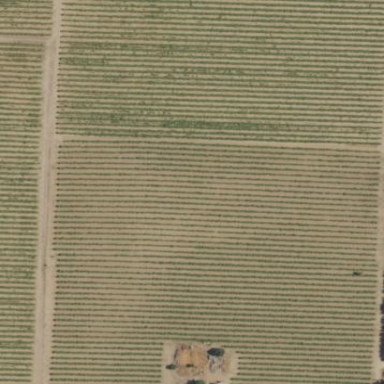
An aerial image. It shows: Beautiful vineyard in the countryside.